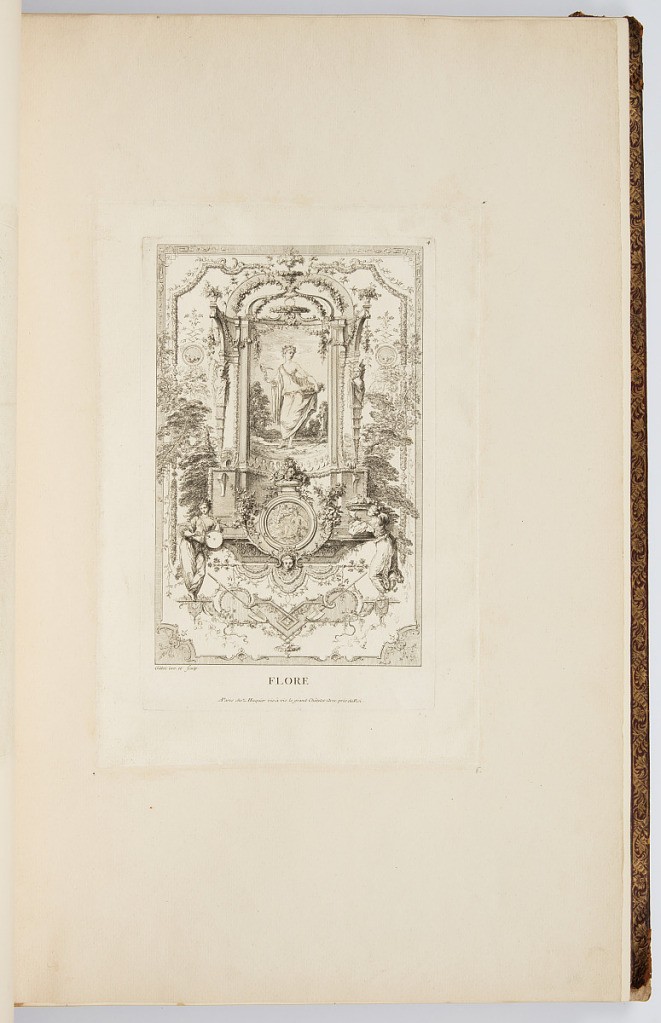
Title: FLORE
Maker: Claude Gillot, French, 1673–1722
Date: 1729–37
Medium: Etching on laid paper
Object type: Bound print
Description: Plate of arabesques with the figure of Flora at the center under a baldachin. The plate is signed and numbered.